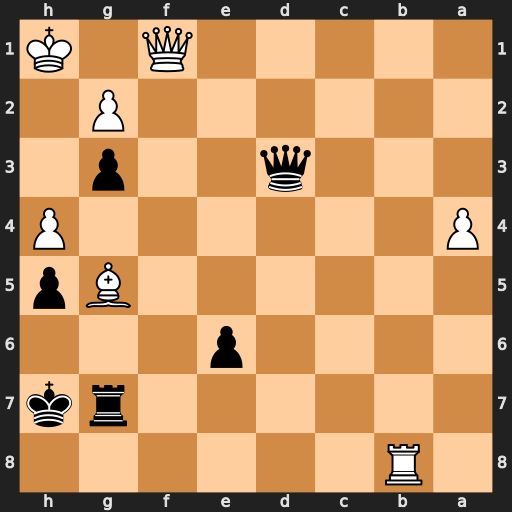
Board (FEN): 1R6/6rk/4p3/6Bp/P6P/3q2p1/6P1/5Q1K
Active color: b
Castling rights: -
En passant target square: -
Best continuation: Qxf1#